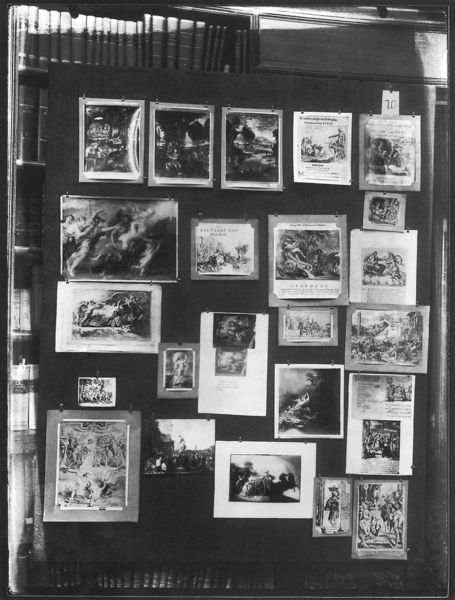
Titel: Mnemosyne (Bilderatlas, Fotos der Tafeln)
Künstler: Aby Warburg
Institution: London, The Warburg Institute Archive ©
Schlagwörter: gemälde, schatten, weiß, grau, licht, schwarz, regal, wand, bilder, bücher, fotos, people, white, tafel, black, dark, old, wall, picture, pictures, foto, fotografie, buch, schwarzweiss, stich, mythologie, ausstellung, bücherregal, zahl, landscape, bibliothek, regale, sammlung, light, stiche, black and white, books, photo, frames, portraits, abbildungen, renaissance, ordnung, square, archiv, art, board, school, aufhängung, schautafel, collage, images, photograph, library, photographs, orint, collection, klemmen, bilderatlas, mnemosyne, pinnwand, photos, class, order, album, 10, exhibit, bookshelves, cloths, demons, cards, borders, presentation, 1800s, information, display, places, 22, bookshelf, landscapes, whilte, memory, 23, array, pint, 'dark, notice, 21, book case, booksunlight, bildwand, jestures, lost art, newspaper clippings, mnemoxyne, walburg, cologe, bordars